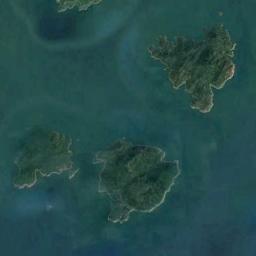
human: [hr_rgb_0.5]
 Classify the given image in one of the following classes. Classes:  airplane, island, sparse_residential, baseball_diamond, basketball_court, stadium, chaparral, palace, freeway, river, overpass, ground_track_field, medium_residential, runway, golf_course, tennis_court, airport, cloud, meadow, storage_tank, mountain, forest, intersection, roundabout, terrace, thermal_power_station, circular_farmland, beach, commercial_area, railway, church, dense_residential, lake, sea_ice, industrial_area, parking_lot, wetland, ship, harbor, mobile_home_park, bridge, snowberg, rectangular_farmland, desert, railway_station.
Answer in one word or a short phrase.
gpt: island